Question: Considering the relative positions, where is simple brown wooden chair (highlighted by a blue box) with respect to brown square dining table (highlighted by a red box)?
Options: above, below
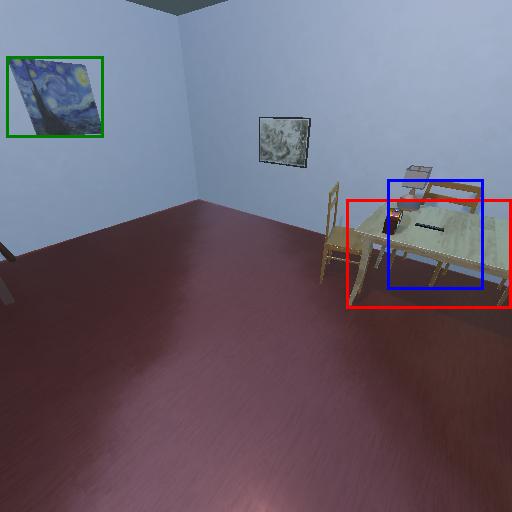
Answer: above